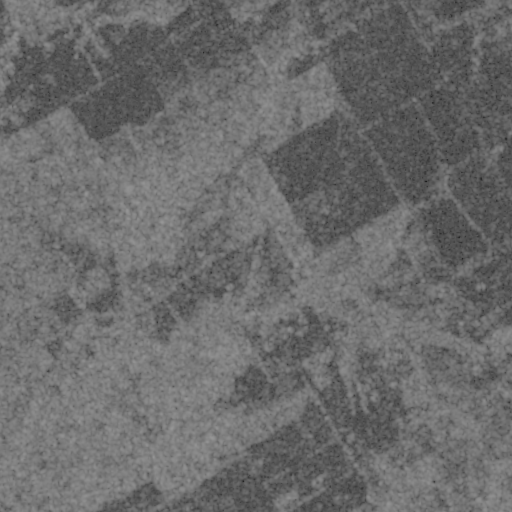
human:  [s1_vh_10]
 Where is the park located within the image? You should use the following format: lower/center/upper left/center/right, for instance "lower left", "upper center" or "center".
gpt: The park is located in the lower left of the image.
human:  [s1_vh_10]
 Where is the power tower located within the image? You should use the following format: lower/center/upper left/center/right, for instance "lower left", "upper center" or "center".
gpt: The power tower is located in the upper right of the image.
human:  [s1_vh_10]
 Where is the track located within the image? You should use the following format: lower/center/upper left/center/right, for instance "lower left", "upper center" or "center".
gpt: There is no track in the image.

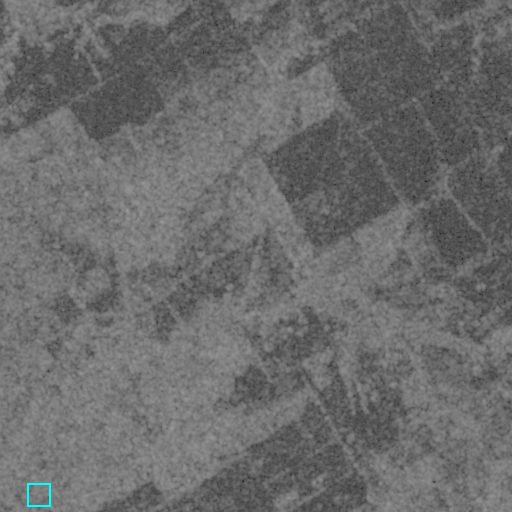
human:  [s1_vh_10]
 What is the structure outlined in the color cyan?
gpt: The structure outlined in cyan is a park.
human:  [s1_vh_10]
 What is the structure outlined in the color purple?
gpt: There is no purple outline.